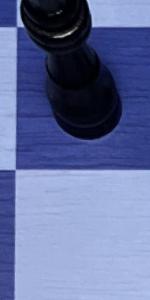
Label: Empty